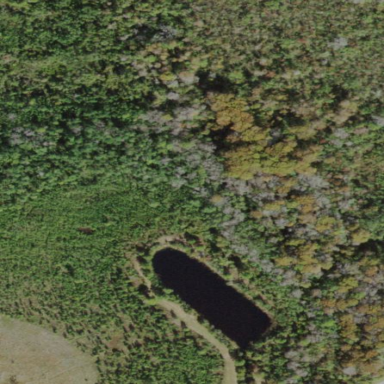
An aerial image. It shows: Swampy wetland area.